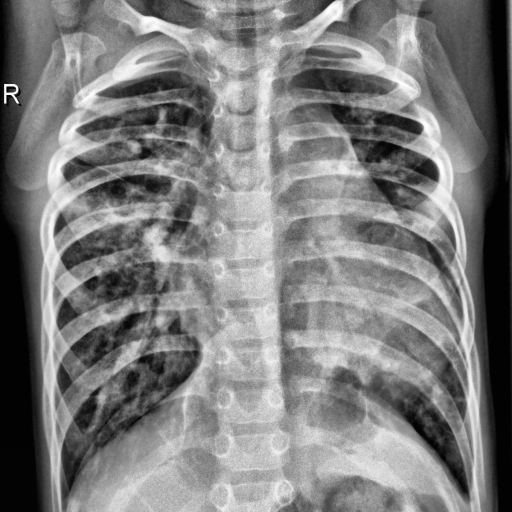
Finding: PNEUMONIA